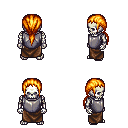
a pixel art fantasy rpg character, male body template, skeleton, steel chest armor, robe skirt, light blonde ponytail hairstyle, four views (front, back, left, right), 2x2 character sprite sheet, small pixel art, hard edges, no anti-aliasing